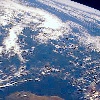
Label: cloud